Question: Having a list of tasks pending, and each task is a row in a listView with a checkbox.
Is it possible when the task is done & checked to make the checkbox invisible for
the specific task and keep the record of course ?
thank you.

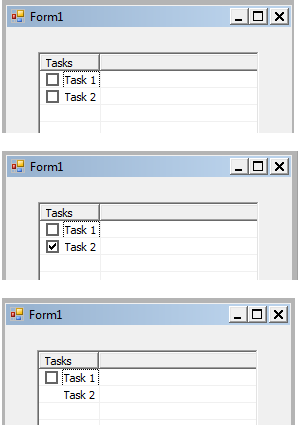
Answer: You could give every 'ListViewItem' a 'property' ID and in the checkboxes as well. And if the 'Checkbox' belongs to the 'ListViewItem' and if the task is done and if the checkbox is checked you can hide this checkbox. If I understood you right, is this the code you need:
'''
public class ListViewItemID : ListViewItem
{
public int ID { get; set; }
}
public class CheckBoxID : CheckBox
{
public int ID { get; set; }
}
public class program
{
void Main()
{
var itemOne = new ListViewItemID { ID = 1 };
var itemTwo = new ListViewItemID { ID = 2 };
var checkBoxOne = new CheckBoxID { ID = itemOne.ID };
checkBoxOne.CheckedChanged += HideCheckBox;
var checkBoxTwo = new CheckBoxID { ID = itemTwo.ID };
checkBoxTwo.CheckedChanged += HideCheckBox;
}
void HideCheckBox(object item, EventArgs e)
{
if (item.GetType() == typeof(CheckBoxID))
{
var checkBoxID = (CheckBoxID)item;
foreach (ListViewItemID lItem in listViewItems.Where(lItem => lItem.ID == checkBoxID.ID && lItem.Text == "done" && checkBoxID.Checked))
{
checkBoxID.Visible = false;
}
}
else if (item.GetType() == typeof(ListViewItemID))
{
var lItem = (ListViewItemID)item;
foreach (var checkBox in Controls.Where(ctrl => ctrl.GetType() == typeof(CheckBoxID)).Select(ctrl => (CheckBoxID)ctrl).Where(checkBox => checkBox.ID == lItem.ID && checkBox.Checked && lItem.Text == "done"))
{
checkBox.Visible = false;
}
}
}
'''